Question: I created plist with big base of different animals in it (keys) and added this plist in my project.
Type of every animal is NSDictionary. In every dictionary there are 5 more keys - characteristics of these animals (). I would like to go through every animal and if I match a certain characteristics of this animal, I put this animal in another array.
So, I tried to make a code:
'''
NSArray *newArray = [[NSArray alloc]initWithContentsOfFile:[[NSBundle mainBundle] pathForResource:@"animals" ofType:@"plist"]];
for (int i = 0;[newArray objectAtIndex:i];i++)
{
if ([[newArray objectAtIndex:i]objectForKey:@"minAge"] == [NSNumber numberWithInt:3])
{
[array addObject:[[newArray objectAtIndex:i]objectForKey:@"name"]];
}
}
'''
So 'objectAtIndex:i' is an animal and 'minAge' is one of it's characteristics. But my code does not work.
I do it for the first time, so what I have done wrong ? Thanks!
UPDATE:
Thank you, your plist works normally ! But I still cant understand why doesn't work mine plist:

Anyway, thank you so much ! I didn't eat and sleep while I was solving this problem :)
You helped me a lot !
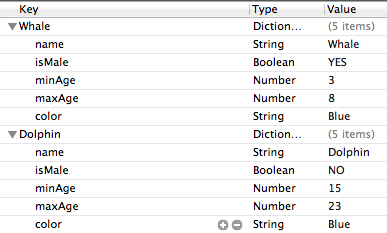
Answer: NSArray
I suspect the issue is you need to put the contents in a NSDictionary rather than a NSArray
'''
NSDictionary *theDict = [NSDictionary dictionaryWithContentsOfFile:plistFile];
'''
Edit.Further to my answer
'''
NSMutableArray *mutableArray =[[NSMutableArray alloc] initWithObjects:nil];
NSDictionary *mainDictionary = [NSDictionary dictionaryWithContentsOfFile:[[NSBundle mainBundle] pathForResource:@"animals" ofType:@"plist"]];
//--get parent dictionary/Array named animals which holds the animals dictionary items
NSDictionary *parentDictionary = [mainDictionary objectForKey:@"animals"];
//---enumerate through the dictionary objects inside the parentDictionary
NSEnumerator *enumerator = [parentDictionary objectEnumerator];
id value;
while ((value = [enumerator nextObject])) {
if ([[value valueForKey:@"minAge"] isEqualToNumber:[NSNumber numberWithInt:3]])
{
[mutableArray addObject:[value valueForKey:@"name"]];
}
}
'''
If the animal dictionaries are not inside of a parent dictionary or Array, use something like this
'''
NSMutableArray *mutableArray =[[NSMutableArray alloc] initWithObjects:nil];
NSDictionary *mainDictionary = [NSDictionary dictionaryWithContentsOfFile:[[NSBundle mainBundle] pathForResource:@"animals" ofType:@"plist"]];
//---enumerate through the dictionary objects
NSEnumerator *enumerator = [mainDictionary objectEnumerator];
id value;
while ((value = [enumerator nextObject])) {
if ([[value valueForKey:@"minAge"] isEqualToNumber:[NSNumber numberWithInt:3]])
{
[mutableArray addObject:[value valueForKey:@"name"]];
}
}
'''
Edit. 1.
Try it with this plist.
Make sure you use a plain text editor to paste it into and save as a plist file
Edit.2 .
I have now updated my plist to match yours. Although the other one worked. I felt it would make more sense that we are using the same.
'''
<?xml version="1.0" encoding="UTF-8"?>
<!DOCTYPE plist PUBLIC "-//Apple//DTD PLIST 1.0//EN" "http://www.apple.com/DTDs/PropertyList-1.0.dtd">
<plist version="1.0">
<dict>
<key>Whale</key>
<dict>
<key>name</key>
<string>Whale</string>
<key>isMale</key>
<true/>
<key>color</key>
<string>blue</string>
<key>maxAge</key>
<integer>8</integer>
<key>minAge</key>
<integer>3</integer>
</dict>
<key>Dolphin</key>
<dict>
<key>maxAge</key>
<integer>20</integer>
<key>name</key>
<string>Dolphin</string>
<key>isMale</key>
<false/>
<key>color</key>
<string>blue</string>
<key>minAge</key>
<integer>15</integer>
</dict>
</dict>
</plist>
'''
Also, here is another example showing how to compare the boolean and number together
'''
NSMutableArray *theAnimalMatched =[[NSMutableArray alloc] initWithObjects:nil];
NSDictionary *mainDictionary = [NSDictionary dictionaryWithContentsOfFile:[[NSBundle mainBundle] pathForResource:@"data1" ofType:@"plist"]];
//---enumerate through the dictionary objects inside the rootDictionary
NSEnumerator *enumerator = [mainDictionary objectEnumerator];
id returnValue;
while ((returnValue = [enumerator nextObject])) {
if ( [[returnValue valueForKey:@"isMale" ] boolValue] && [[returnValue valueForKey:@"minAge"] isEqualToNumber:[NSNumber numberWithInt:3]] && [[returnValue valueForKey:@"color"] isEqualToString:@"blue"] )
{
[theAnimalMatched addObject:[returnValue valueForKey:@"name"]];
}
}
'''